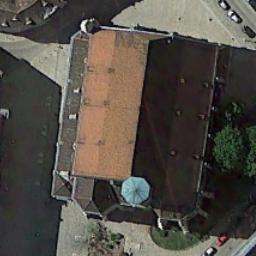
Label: church